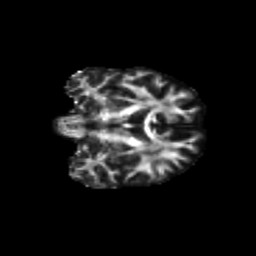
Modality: FA
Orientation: coronal
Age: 43
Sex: male
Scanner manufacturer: siemens
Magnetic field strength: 3 T
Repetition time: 1.8 s
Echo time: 0.07 s